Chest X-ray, PA view. Patient: 57 years old, sex M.
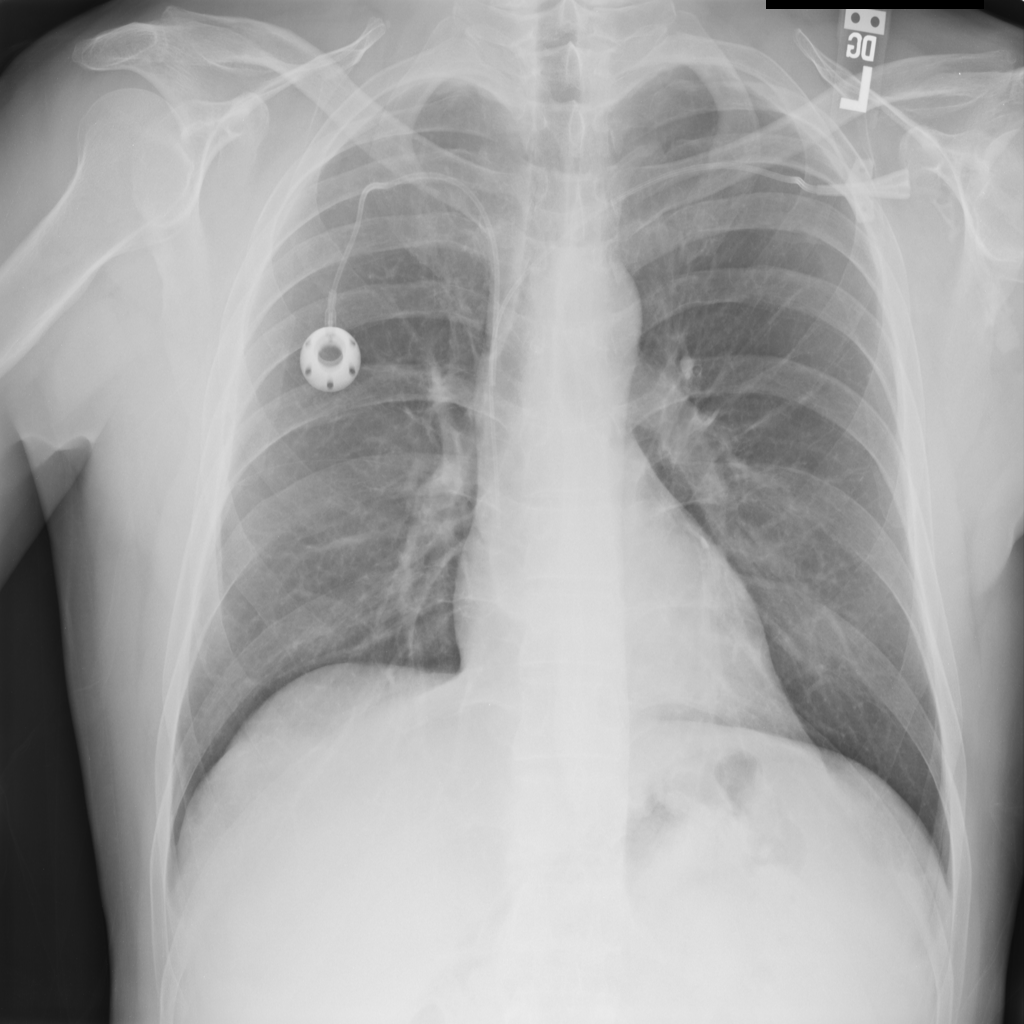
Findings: No Finding